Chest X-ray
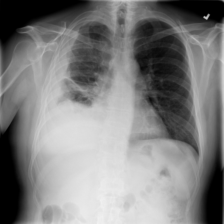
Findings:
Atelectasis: positive
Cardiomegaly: negative
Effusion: negative
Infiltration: negative
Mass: negative
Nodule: negative
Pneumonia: negative
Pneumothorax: negative
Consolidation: negative
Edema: negative
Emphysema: negative
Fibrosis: negative
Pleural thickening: positive
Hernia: negative